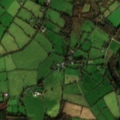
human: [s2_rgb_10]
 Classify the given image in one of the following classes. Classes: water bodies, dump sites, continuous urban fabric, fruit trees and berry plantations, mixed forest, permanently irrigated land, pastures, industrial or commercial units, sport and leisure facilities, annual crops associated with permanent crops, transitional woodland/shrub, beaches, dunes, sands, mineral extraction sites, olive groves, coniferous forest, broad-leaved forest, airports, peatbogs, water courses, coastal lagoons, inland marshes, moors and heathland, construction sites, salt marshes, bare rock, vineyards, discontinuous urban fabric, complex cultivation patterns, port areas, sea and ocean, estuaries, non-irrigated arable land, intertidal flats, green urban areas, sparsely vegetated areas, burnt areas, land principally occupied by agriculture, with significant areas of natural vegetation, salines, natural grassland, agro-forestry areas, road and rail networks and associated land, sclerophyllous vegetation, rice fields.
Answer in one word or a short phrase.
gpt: non-irrigated arable land, pastures, broad-leaved forest